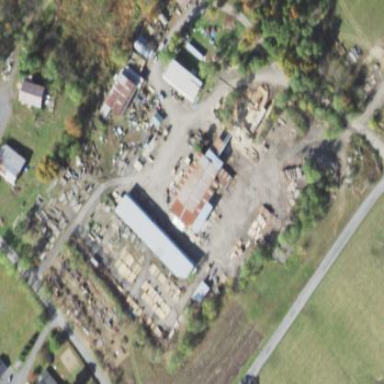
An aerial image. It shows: Sawmill crafting area.